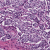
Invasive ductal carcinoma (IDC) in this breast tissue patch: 1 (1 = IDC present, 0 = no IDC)